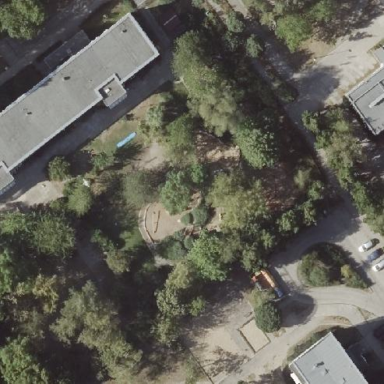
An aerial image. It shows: Kindergarten.